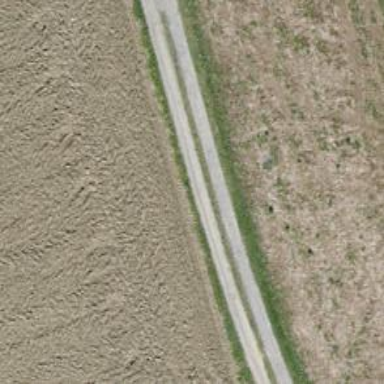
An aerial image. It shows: Track with grade 3 surface.